Interaction volume radius: 5 \u00c5
Interaction volume height: 10 \u00c5
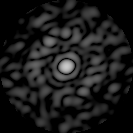
Disorder parameter: 0.8852